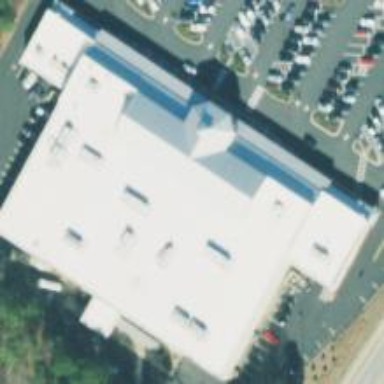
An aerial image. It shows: Retail building.